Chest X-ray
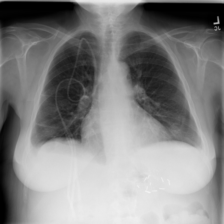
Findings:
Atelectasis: positive
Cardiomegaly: negative
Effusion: negative
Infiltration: negative
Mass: negative
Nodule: negative
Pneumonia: negative
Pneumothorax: negative
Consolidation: negative
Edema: negative
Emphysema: negative
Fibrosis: negative
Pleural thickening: negative
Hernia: negative